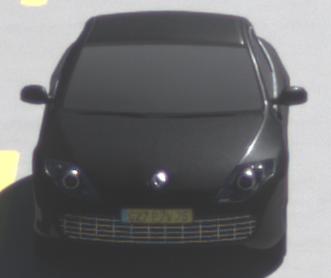
Make: Renault
Model: Laguna Coupé TCe 170
Detailed model: Laguna (III) Coupé
Model produced from: 2010/11
Model produced until: 2011/05
Doors: 2
Color: black
Road condition: dry road
Daytime: midday
Contrast: high contrast